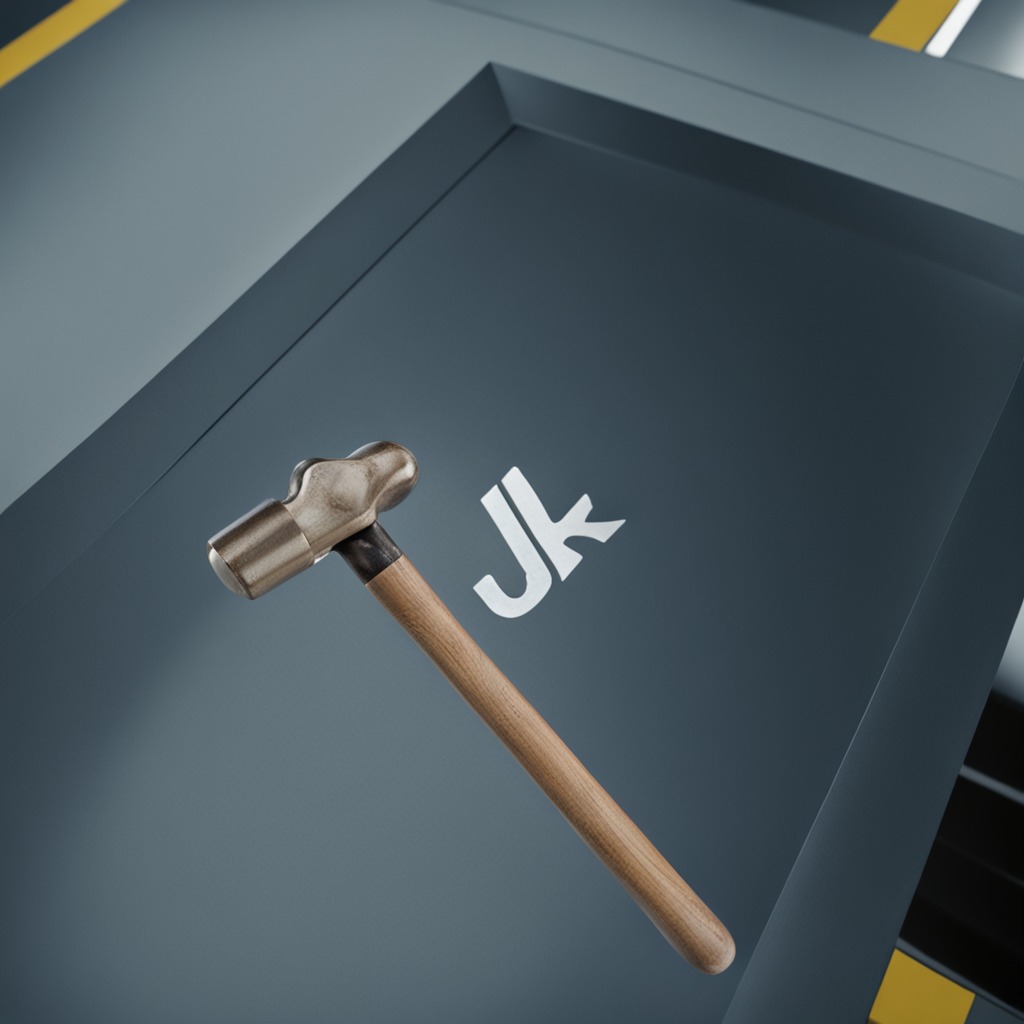
A hammer is lying on the toolbox surface.